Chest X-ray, AP view. Patient: 57 years old, sex M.
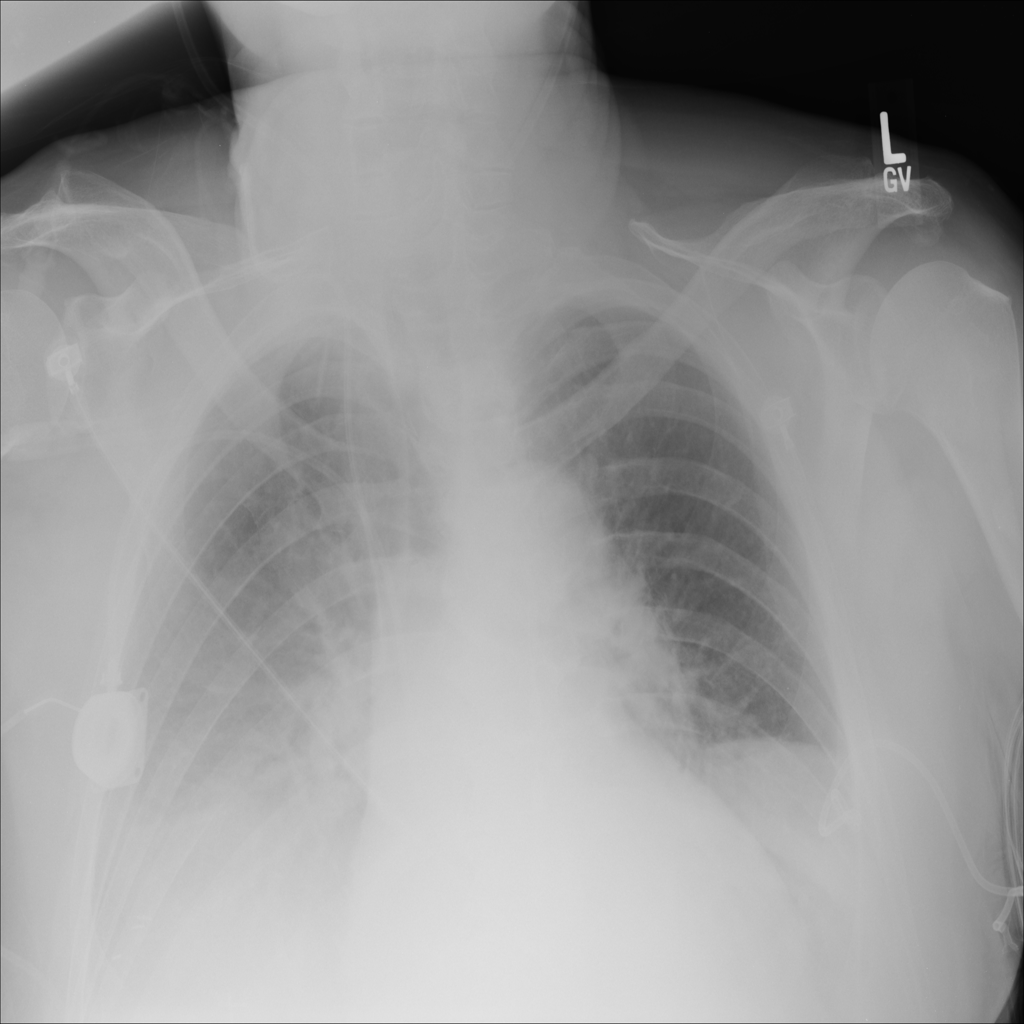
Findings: Effusion